Interaction volume radius: 5 \u00c5
Interaction volume height: 20 \u00c5
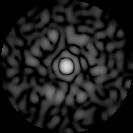
Disorder parameter: 0.8062